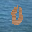
Label: 0